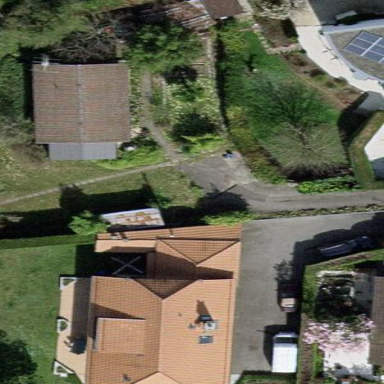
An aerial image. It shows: Garden surrounded by fence.